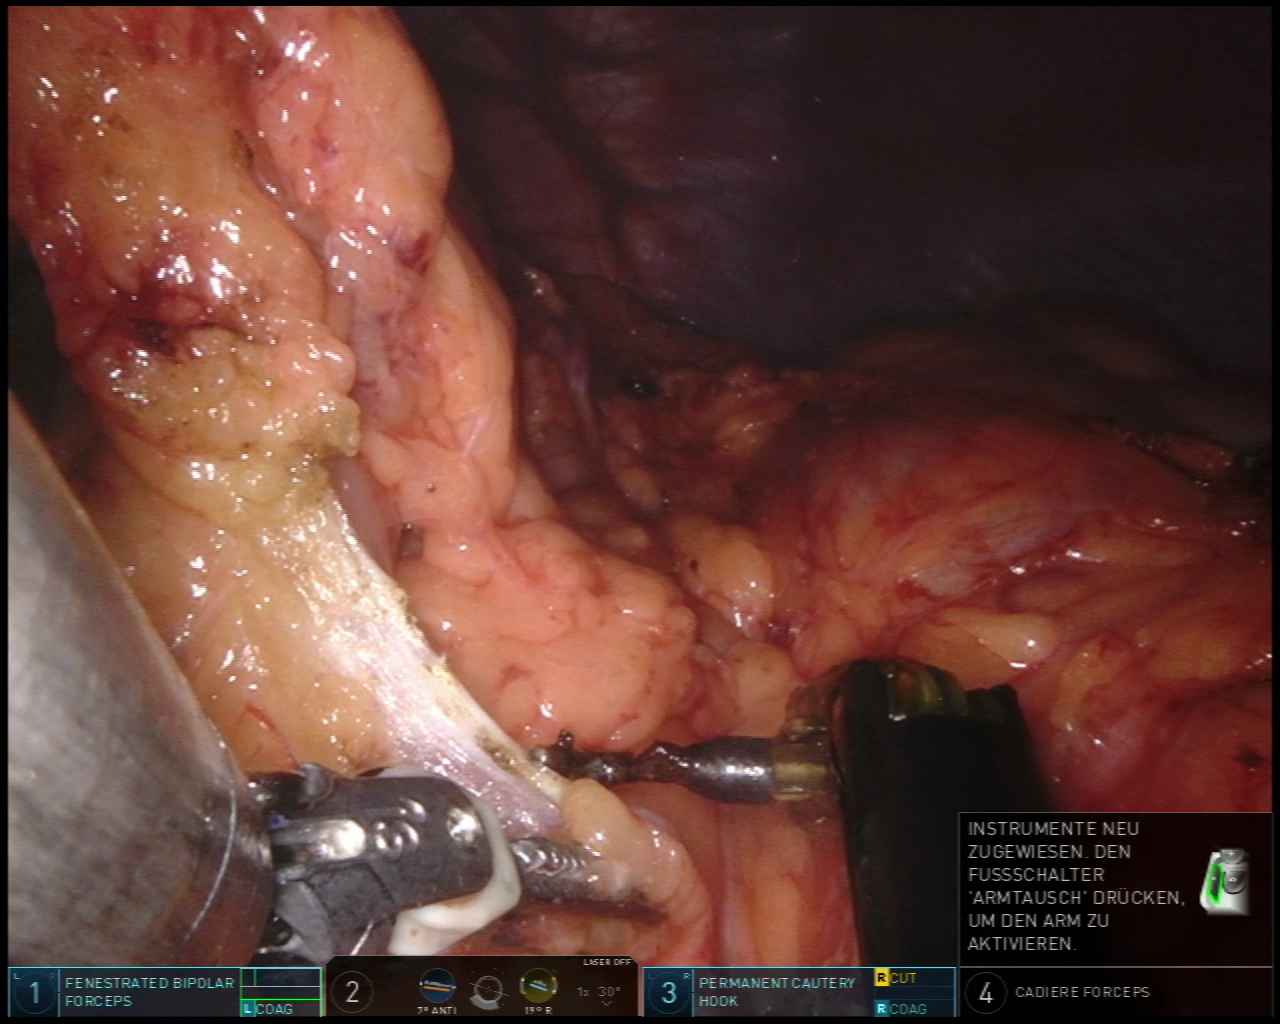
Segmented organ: stomach
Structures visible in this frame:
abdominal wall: yes
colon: yes
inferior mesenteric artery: no
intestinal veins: no
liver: no
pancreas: no
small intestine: no
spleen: no
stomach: yes
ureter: no
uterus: no
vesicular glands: no